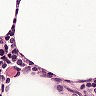
Metastatic tissue present: no